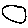
Label: circle